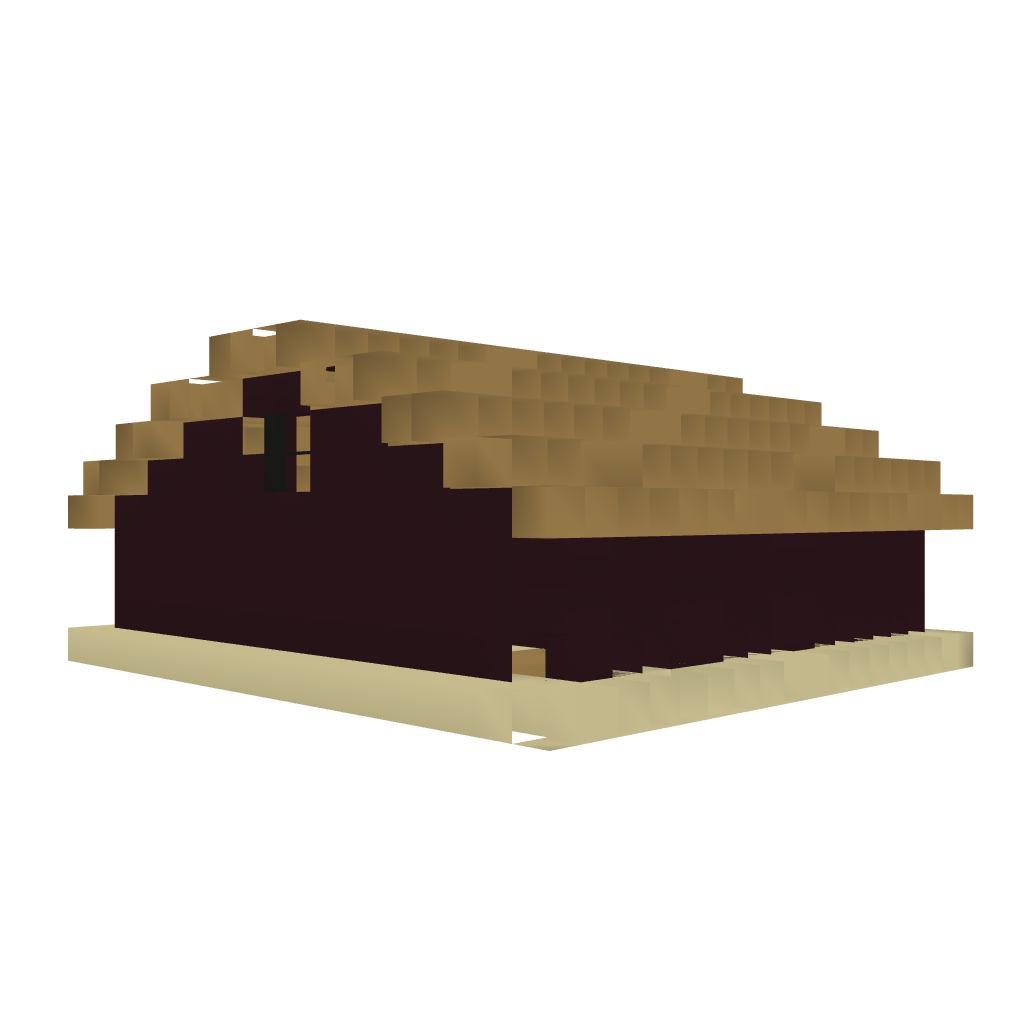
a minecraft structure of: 4-horse Stable